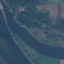
Label: River